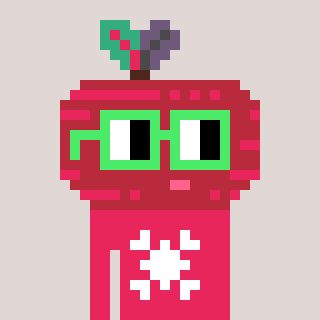
a pixel art character with square light green glasses, a beet-shaped head and a redpinkish-colored body on a warm background